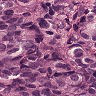
Metastatic tissue present: yes